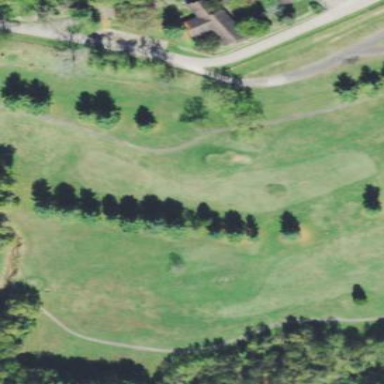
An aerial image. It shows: Grassy area designated as golf fairway.